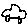
Label: car